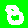
Digit: 8